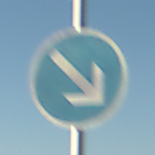
Verkehrszeichen: VorgeschriebeneVorbeifahrtRechts
Umgebung: Outdoor, Nature
Tageszeit: SunriseSunset
Wetter: Clear
Licht: Natural
Jahreszeit: NotSpecified
Kontrast: HighContrast